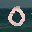
Label: 0